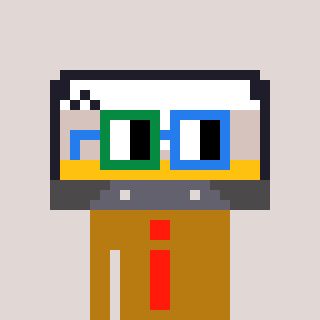
a pixel art character with square green and blue glasses, a cassette tape-shaped head and a gold-colored body on a warm background